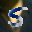
Label: 5